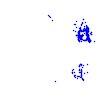
Particle: proton